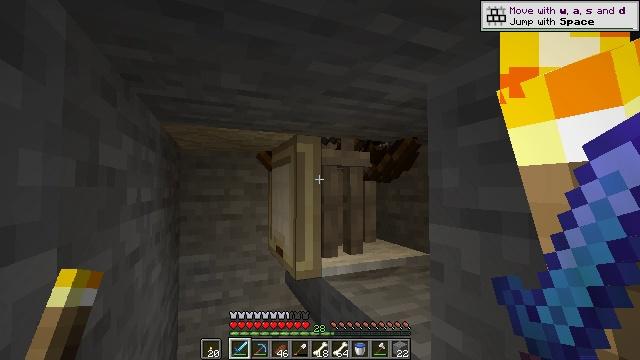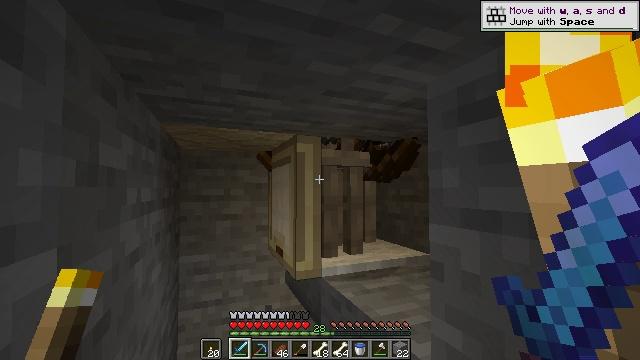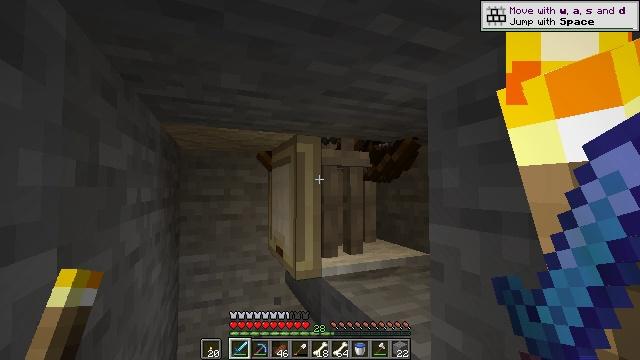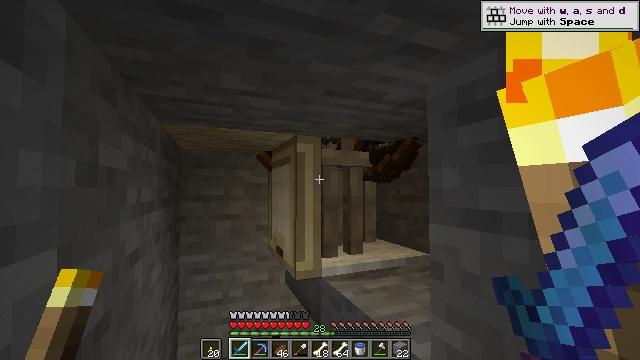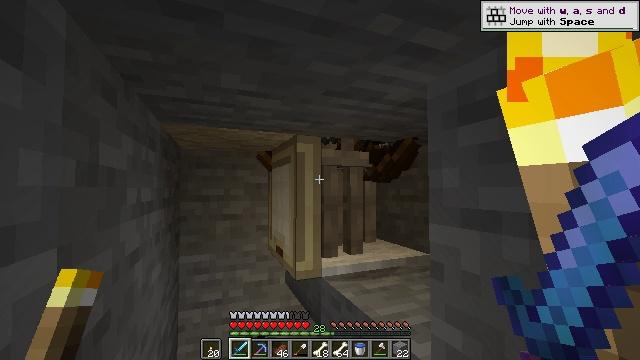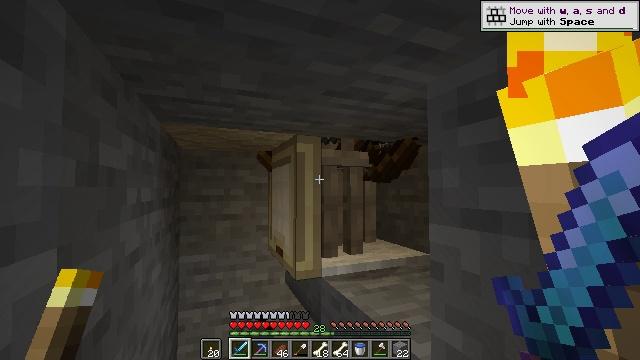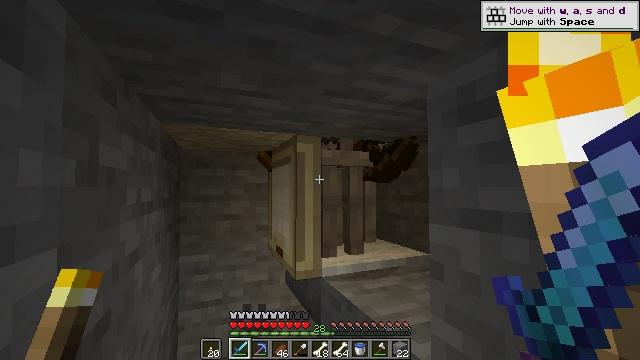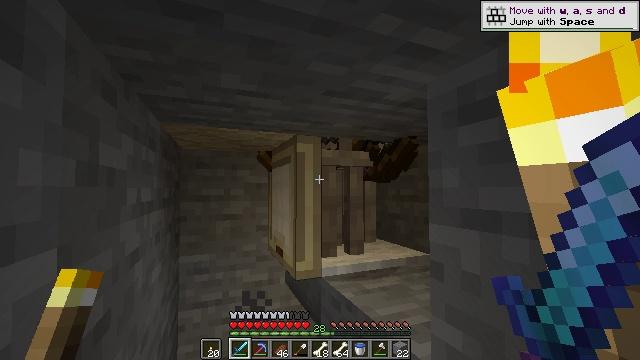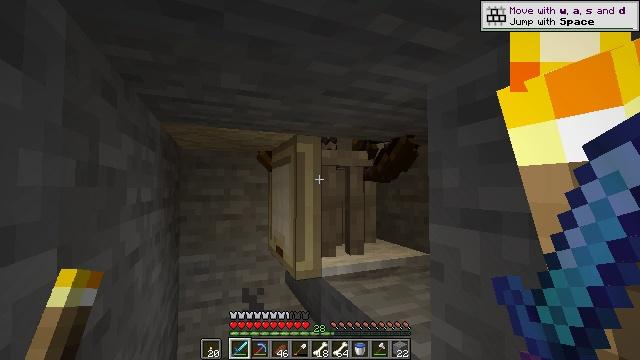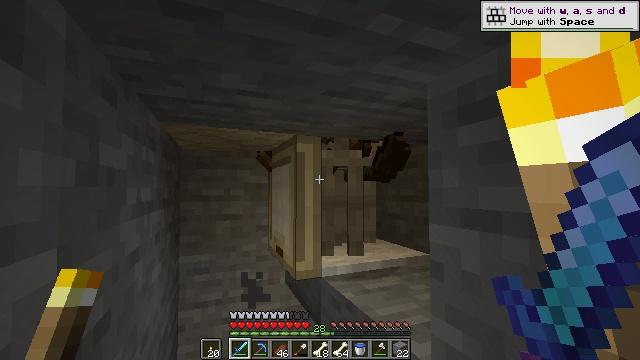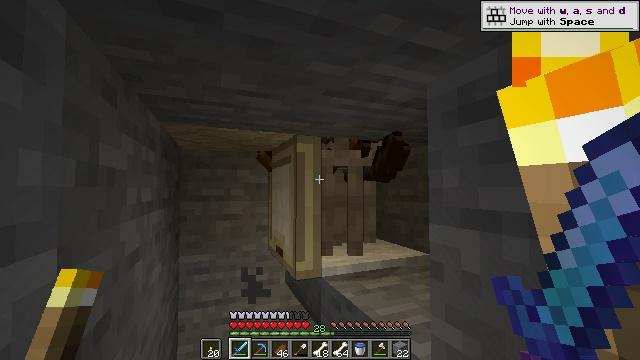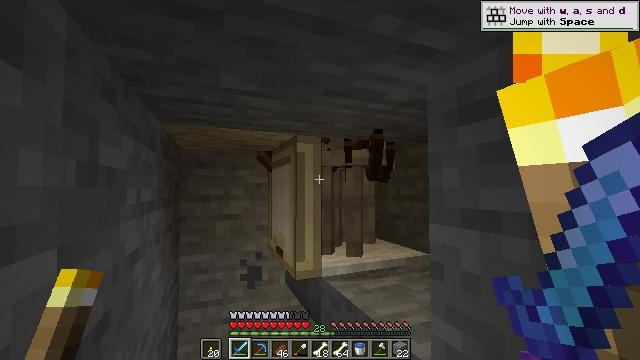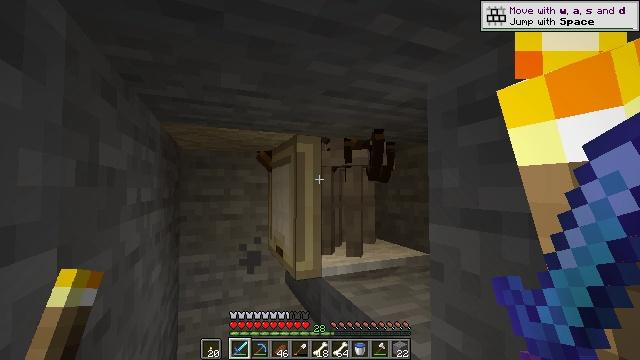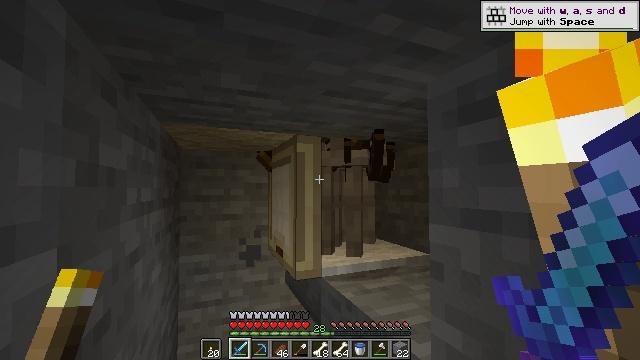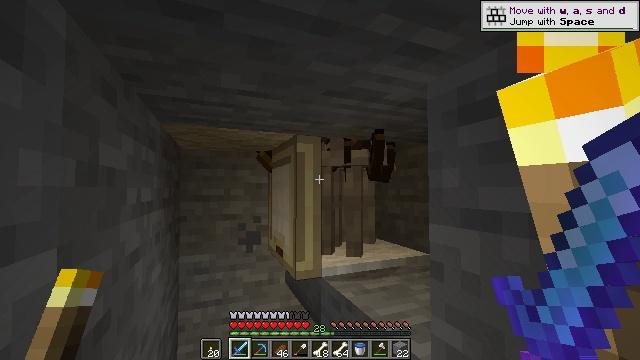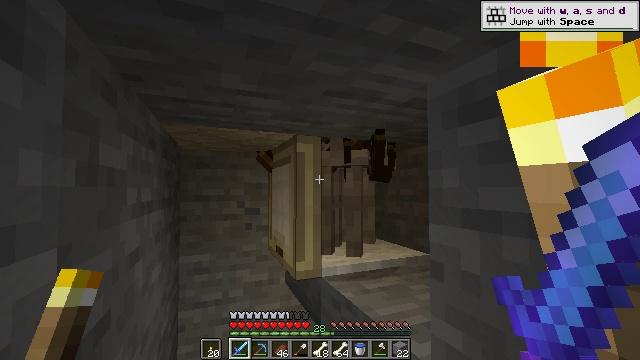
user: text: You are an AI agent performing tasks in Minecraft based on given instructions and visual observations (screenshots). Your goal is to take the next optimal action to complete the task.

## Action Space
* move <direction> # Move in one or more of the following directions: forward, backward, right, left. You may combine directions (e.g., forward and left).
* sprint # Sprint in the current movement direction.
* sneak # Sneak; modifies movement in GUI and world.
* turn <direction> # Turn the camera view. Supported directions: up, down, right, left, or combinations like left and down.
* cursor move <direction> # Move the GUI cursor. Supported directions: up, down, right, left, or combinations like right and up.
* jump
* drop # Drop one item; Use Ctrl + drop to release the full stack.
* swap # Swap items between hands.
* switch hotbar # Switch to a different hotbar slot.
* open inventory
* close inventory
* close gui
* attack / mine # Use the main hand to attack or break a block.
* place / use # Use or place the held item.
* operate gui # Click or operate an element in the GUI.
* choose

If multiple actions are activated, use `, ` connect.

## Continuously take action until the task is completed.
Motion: motion action
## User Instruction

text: Combat the skeleton.
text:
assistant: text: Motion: no_op
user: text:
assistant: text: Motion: no_op
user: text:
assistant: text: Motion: no_op
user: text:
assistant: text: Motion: no_op
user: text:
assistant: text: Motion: no_op
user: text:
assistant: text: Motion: no_op
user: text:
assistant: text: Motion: no_op
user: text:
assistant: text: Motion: no_op
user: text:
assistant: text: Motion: no_op
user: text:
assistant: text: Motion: no_op
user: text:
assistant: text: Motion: no_op
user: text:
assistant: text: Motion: no_op
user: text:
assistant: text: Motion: no_op
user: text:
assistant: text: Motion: no_op
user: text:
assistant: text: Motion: no_op
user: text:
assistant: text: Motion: no_op
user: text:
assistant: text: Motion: no_op
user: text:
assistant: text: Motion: no_op
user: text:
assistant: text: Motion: no_op
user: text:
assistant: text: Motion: no_op
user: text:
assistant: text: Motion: no_op
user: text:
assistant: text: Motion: no_op
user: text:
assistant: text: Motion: no_op
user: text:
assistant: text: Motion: no_op
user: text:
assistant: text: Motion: no_op
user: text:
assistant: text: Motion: no_op
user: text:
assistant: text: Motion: no_op
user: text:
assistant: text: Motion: no_op
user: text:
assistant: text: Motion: no_op
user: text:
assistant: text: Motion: no_op